Question: I made a user interface with a ComboBox. I'm using glade so I'm doing the following at runtime
'''
combo_box.set_model(liststore)
cell = gtk.CellRendererText()
combo_box.pack_start(cell,False)
combo_box.add_attribute(cell,'text',0)
'''
And when I click on the ComboBox the cellrenderer takes up all the vertical space of the screen. However, if I limit the number of items in the , and the cellrenderer does not need a to scroll, the problem disappears.
Here's a picture of the problem:

What is happening?
Thank you for your time.
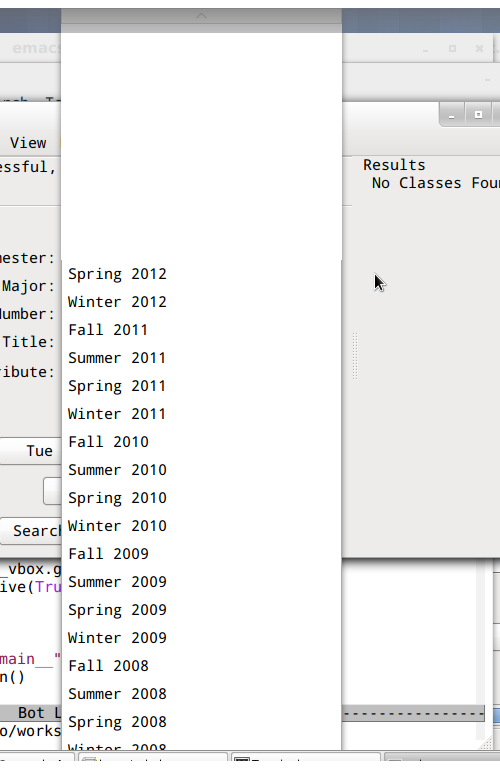
Answer: From what I know this is in GTK+ by design (though I have no references, and could equally be completely wrong). The idea is that when you have a list of items in a ComboBox or Menu, which forces the list off the screen. GTK+ makes a decision to place the first item both at the top of the list, and beneath you mouse cursor.
This means that you have the scrolling effect to reach items at the bottom, which GTK+ indicates by creating scrollable whitespace.
The easiest way around this is to structure the items into submenus, but this again could fall over on a small-sized screen.